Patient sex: M
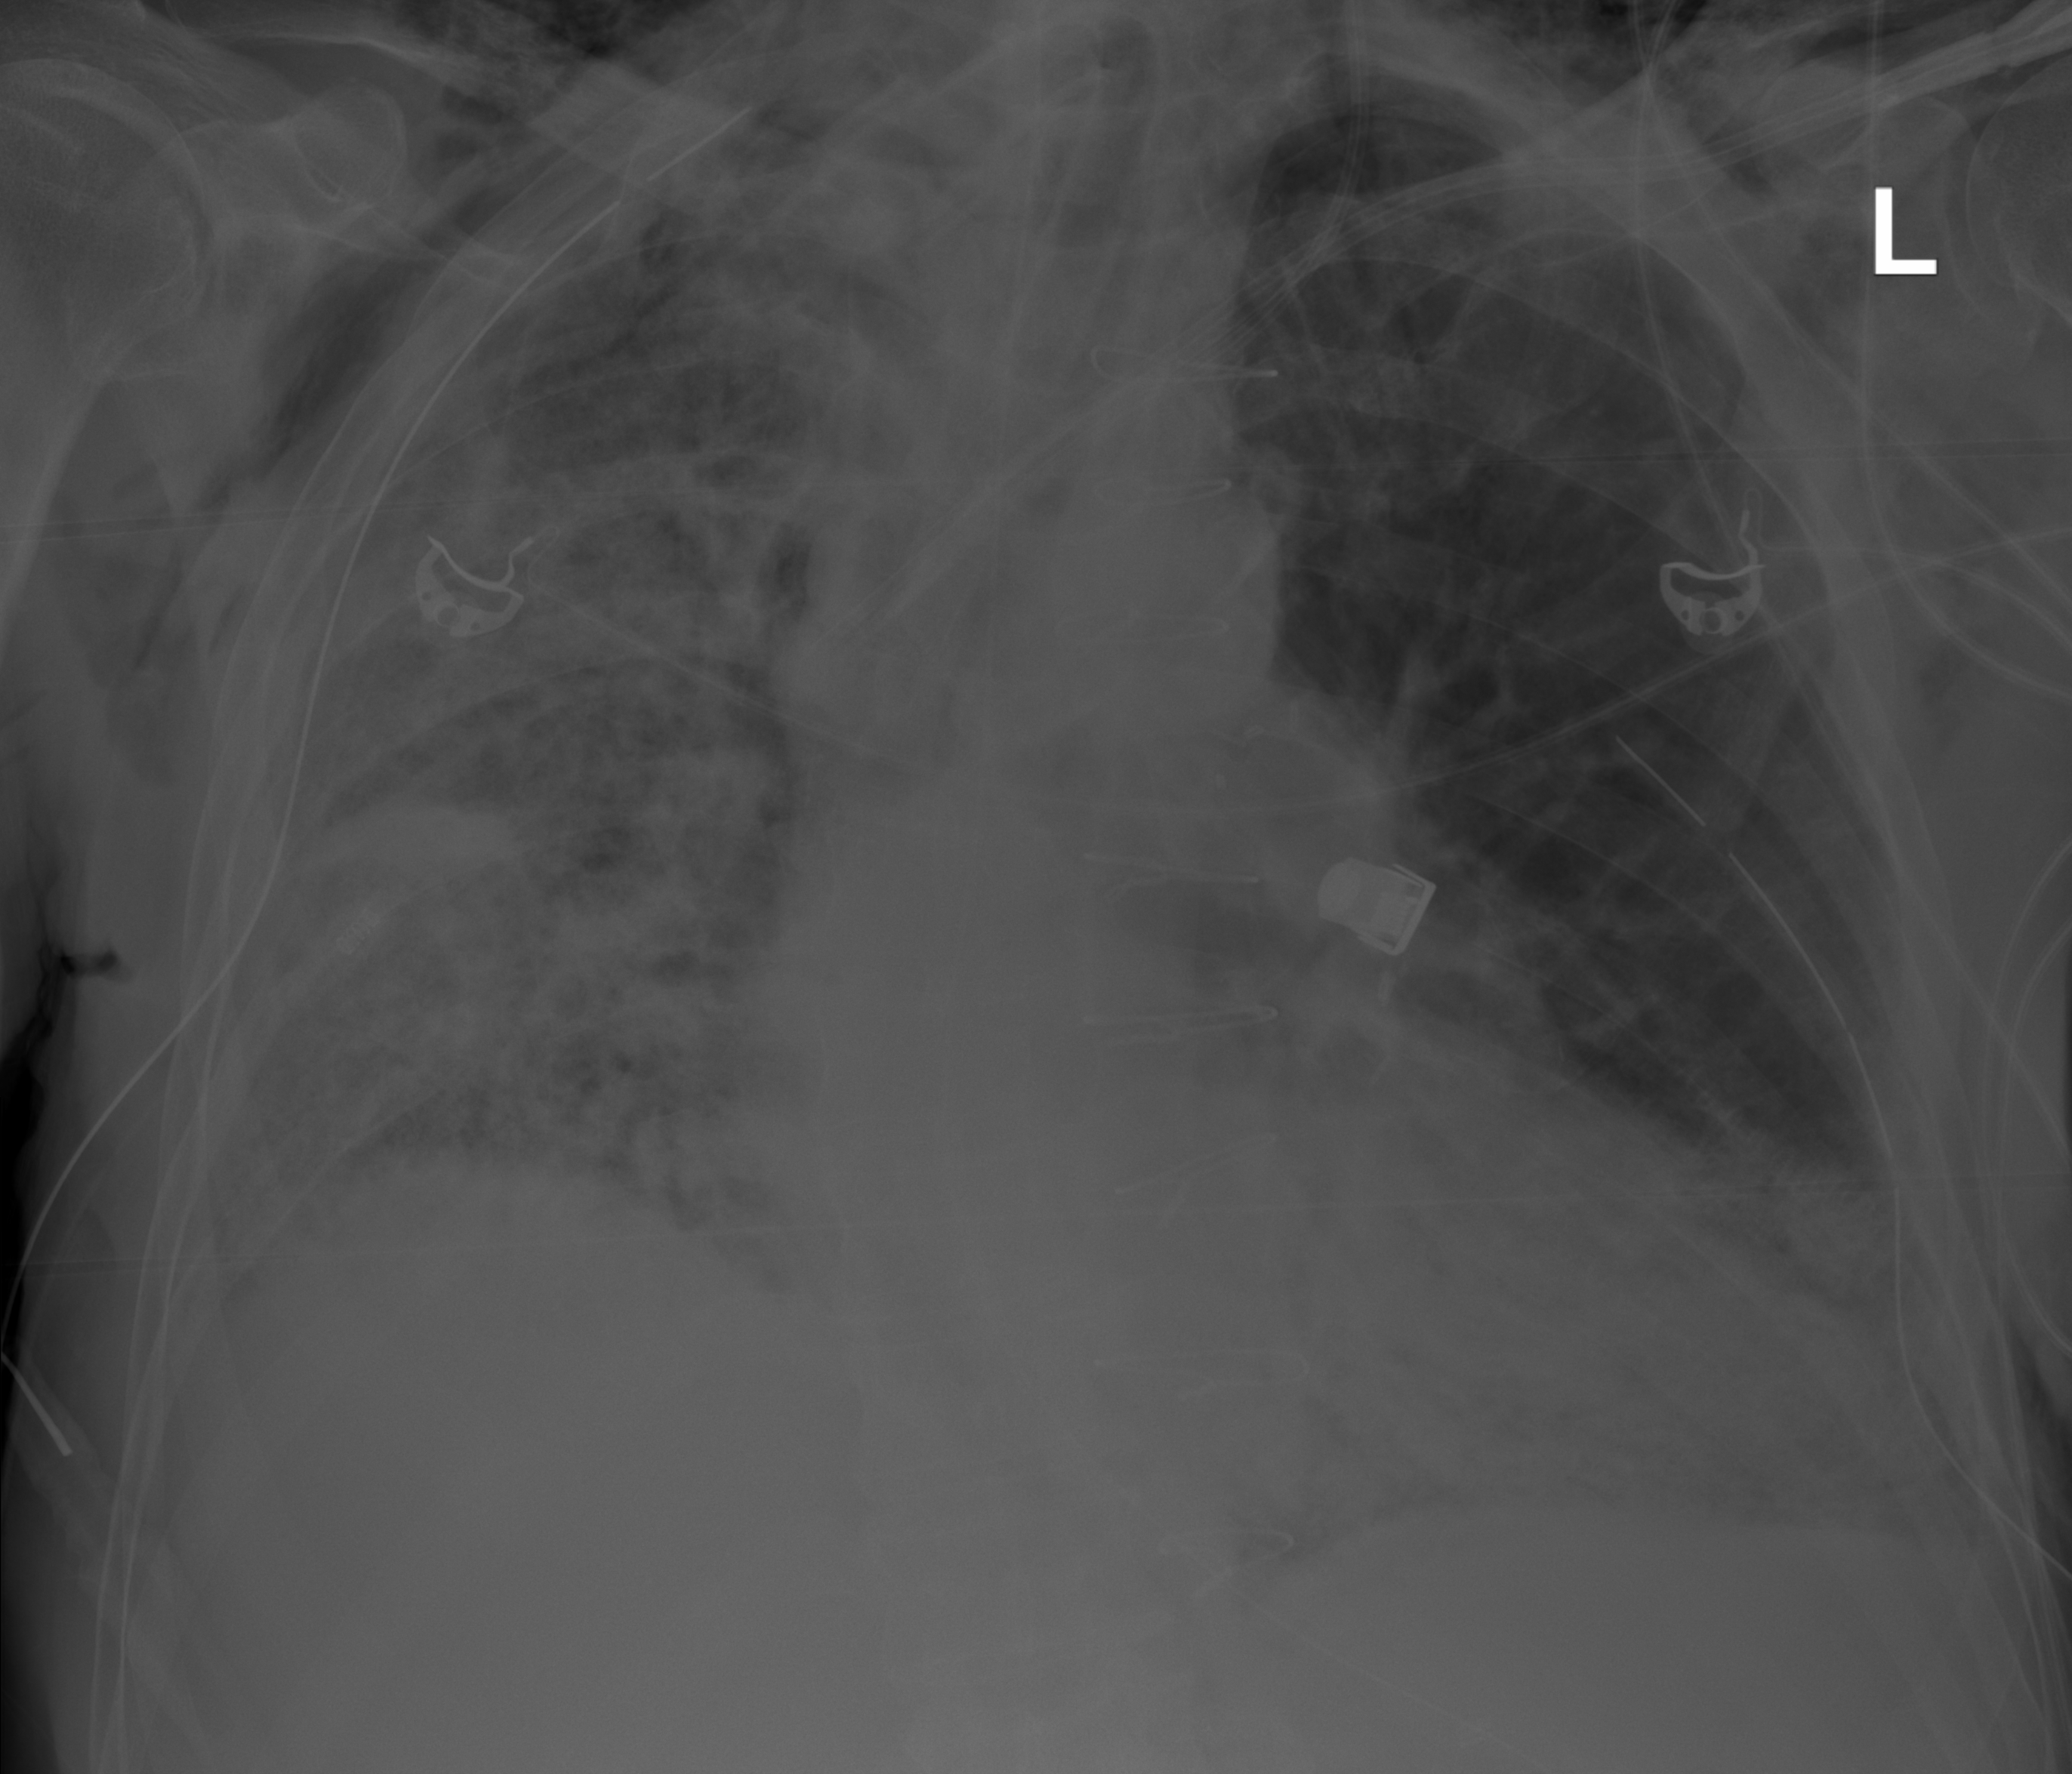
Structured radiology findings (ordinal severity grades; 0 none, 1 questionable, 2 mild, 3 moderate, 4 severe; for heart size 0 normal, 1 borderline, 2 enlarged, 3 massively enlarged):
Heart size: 1
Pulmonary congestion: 0
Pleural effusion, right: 2
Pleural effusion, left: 2
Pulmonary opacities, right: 3
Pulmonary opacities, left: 2
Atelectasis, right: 3
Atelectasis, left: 2